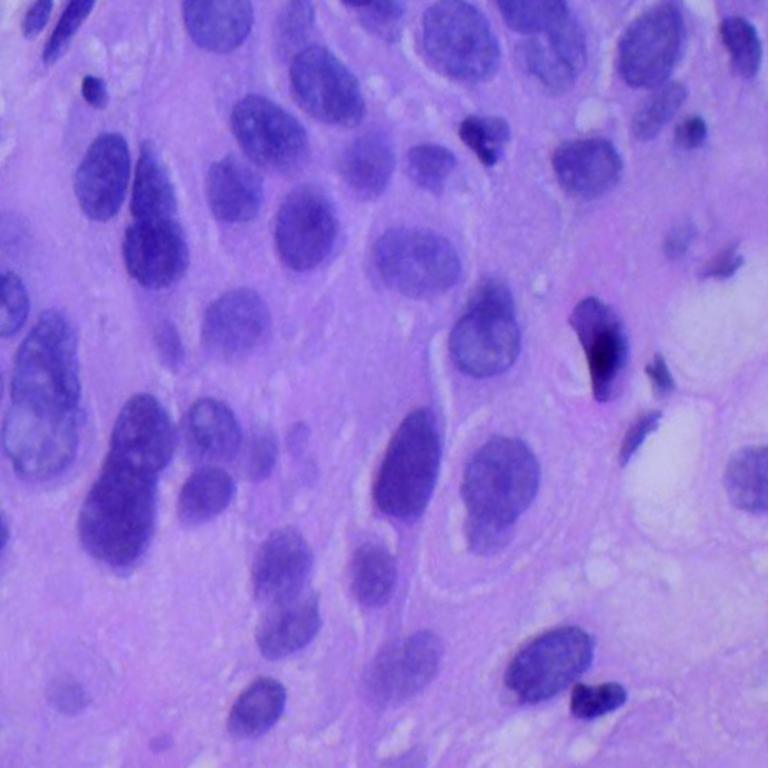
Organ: lung
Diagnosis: squamous carcinomas